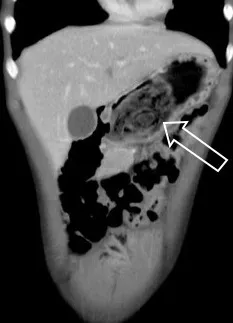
Bezoar in the stomach.
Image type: radiology (ct)